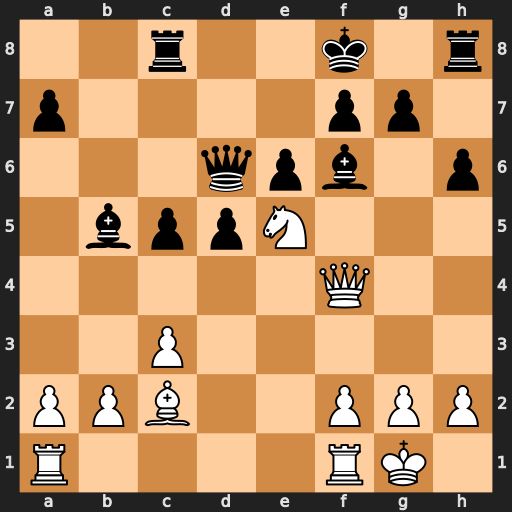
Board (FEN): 2r2k1r/p4pp1/3qpb1p/1bppN3/5Q2/2P5/PPB2PPP/R4RK1
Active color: w
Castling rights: -
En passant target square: -
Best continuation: Ng6+ fxg6 Qxd6+